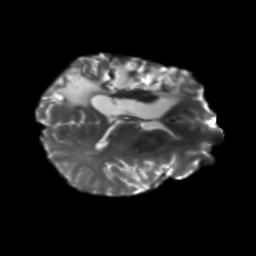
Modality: T2w
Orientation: axial
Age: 46
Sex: male
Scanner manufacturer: siemens
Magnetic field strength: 3 T
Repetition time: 5.47 s
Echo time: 0.0854 s